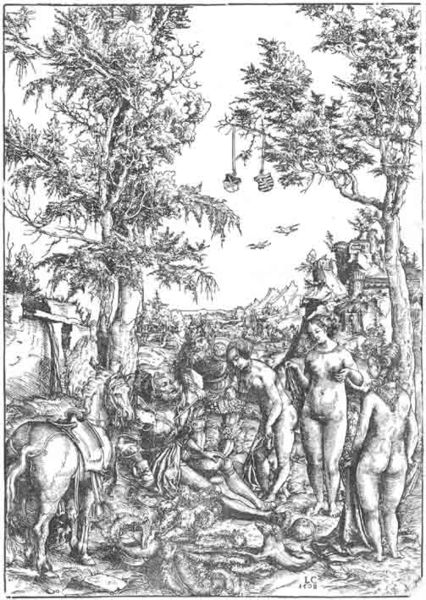
Titel: Das Paris-Urteil 1508
Künstler: Lucas d. Ä. Cranach
Standort: Karlsruhe
Institution: Staatliche Kunsthalle Karlsruhe
Schlagwörter: akt, baum, berg, blätter, dunkel, felsen, gott, gruppe, haut, himmel, kopf, körper, laub, mann, nackt, vogel, weiß, akte, baden, badende, bäume, fluss, frauen, landschaft, menschen, sitzen, stadt, äste, brust, busen, frau, grau, hintergrund, holz, männer, nacht, paris, rücken, schmuck, schwarz, skizze, szene, vordergrund, zeichnung, gebäude, gras, haus, hund, hunde, obst, schleier, schloss, tier, tiere, tuch, weg, wiese, fest, gespräch, leute, alt, bart, flaschen, gelage, gesichter, arm, band, barock, federn, gesicht, mensch, rembrandt, stehen, stein, steine, signatur, ast, häuser, hügel, natur, stamm, strauch, vögel, wind, zweige, busch, hütte, boden, sitzend, stehend, drei, personen, pflanze, krone, renaissance, tal, wald, kinder, pferd, pferde, reiter, chaos, garten, beine, fesseln, sattel, zaumzeug, zügel, apfel, brüste, hintern, holzschnitt, rückenansicht, sommer, papier, ruhe, liegen, düster, man, trage, berge, gebirge, kette, mauer, grafik, graphik, hof, picknick, rast, sigantur, figuren, möwen, könig, essen, grazien, korb, farn, bauch, nackte, oberschenkel, entblösst, bienen, frühling, waldrand, nacktheit, ruine, hängen, antike, gesäss, krank, burg, kreuz, festung, nakt, arsch, schönheit, druck, schnitt, schwarz weiss, druckgrafik, monogramm, schraffur, radierung, stich, raub, überfall, bleistift, helm, tanne, allegorie, entwurf, mythologie, orgie, ritter, rüstung, wappen, serie, beugen, götter, krankheit, griechisch, mittelalter, nymphen, nest, menschengruppe, venus, dürer, hera, leigend, räuber, taschen, gefangener, kupferstich, verletzung, verwundet, perd, athene, ausruhen, schraffierung, rasten, falle, diana, verwundeter, cupido, vogelschau, athena, helena, lager, fessel, zeichung, pixel, voll, urteil, masken, unübersichtlich, dschungel, baume, zedern, sachsen, felslandschaft, verletzter, gefesselt, hintergrung, biene, aphrodite, nakct, jungle, heraldik, vernus, cranach, altdorfer, waldszene, loth, huren, hpgel, nackte frauen, badenden, drei grazien, sticj, vägel, flugzeuge, freuen, paris urteil, schlaraffenland, po, 1600, naturvolk, allt, zeichnung#, pferdmenschen, hundpositzen, reiter und frfauen, vereinigung von stämmen, pferd akt kupferstich rast, lc, gefangende, baumelnd, farrn, mkänner, baumschmuck, 2d, pfedr, rasz, nadtur